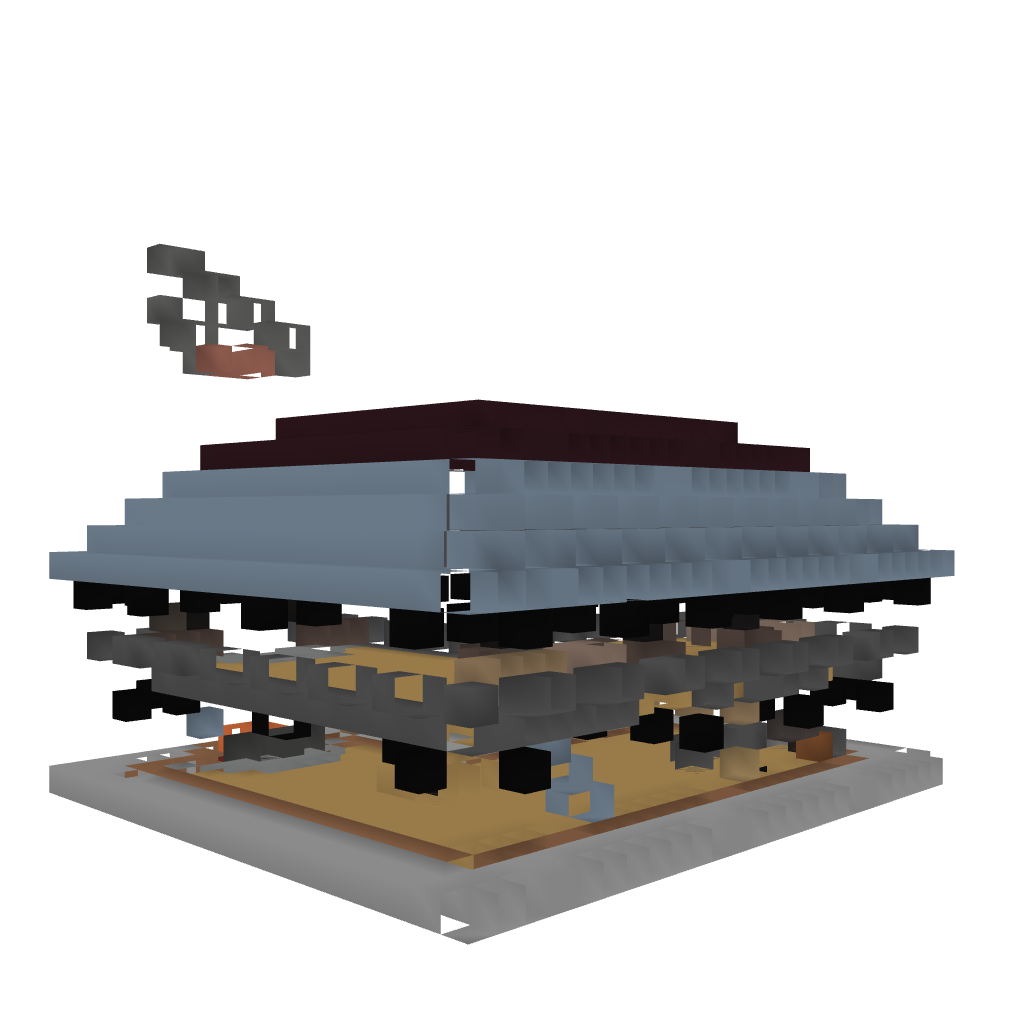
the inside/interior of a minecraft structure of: A medium Inn